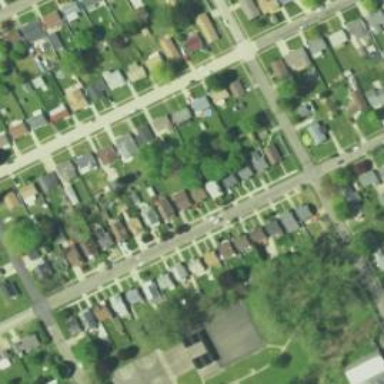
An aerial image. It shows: Neighborhood.